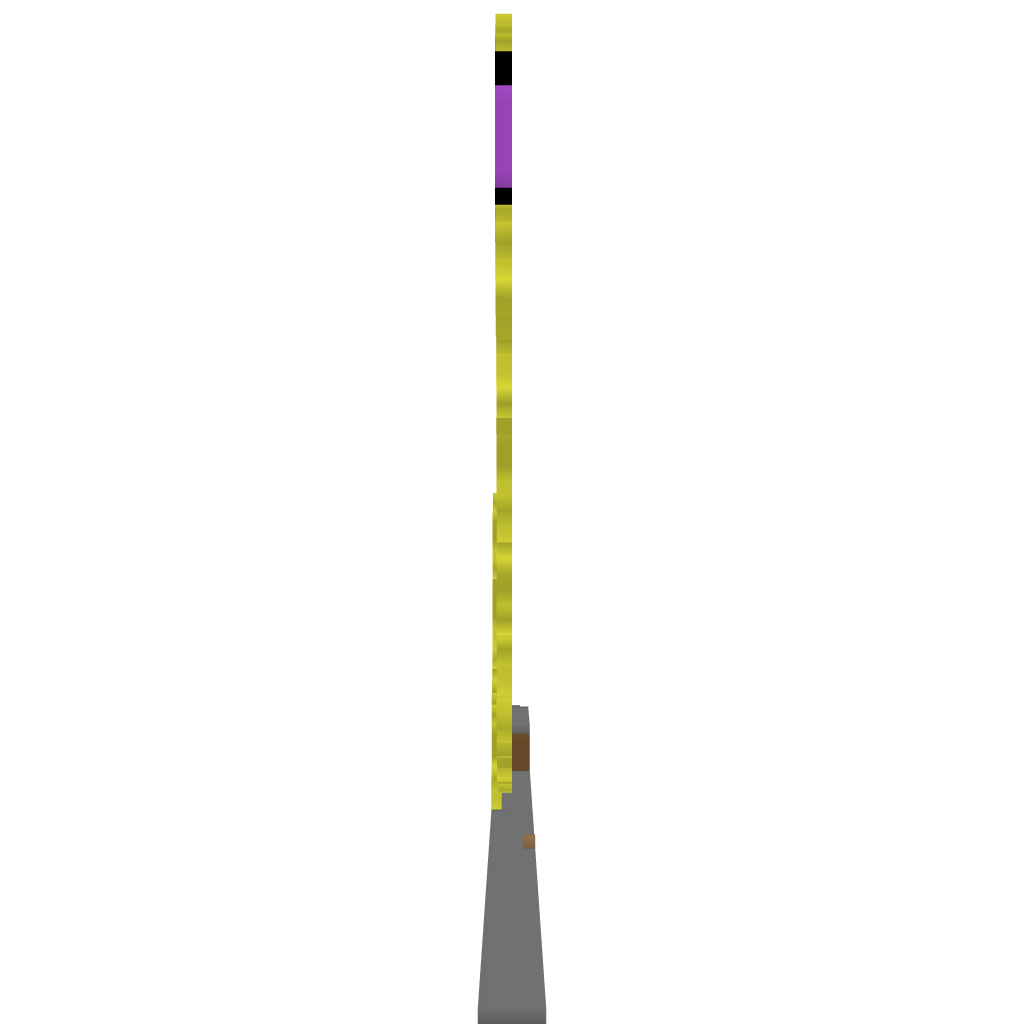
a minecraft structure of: Castlevania: Death vs Simon Belmont death in purple both pixel art